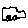
Label: car